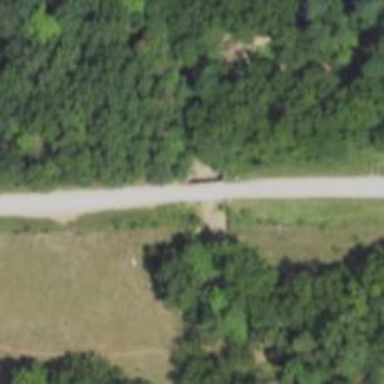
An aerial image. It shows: Residential road with bridge.